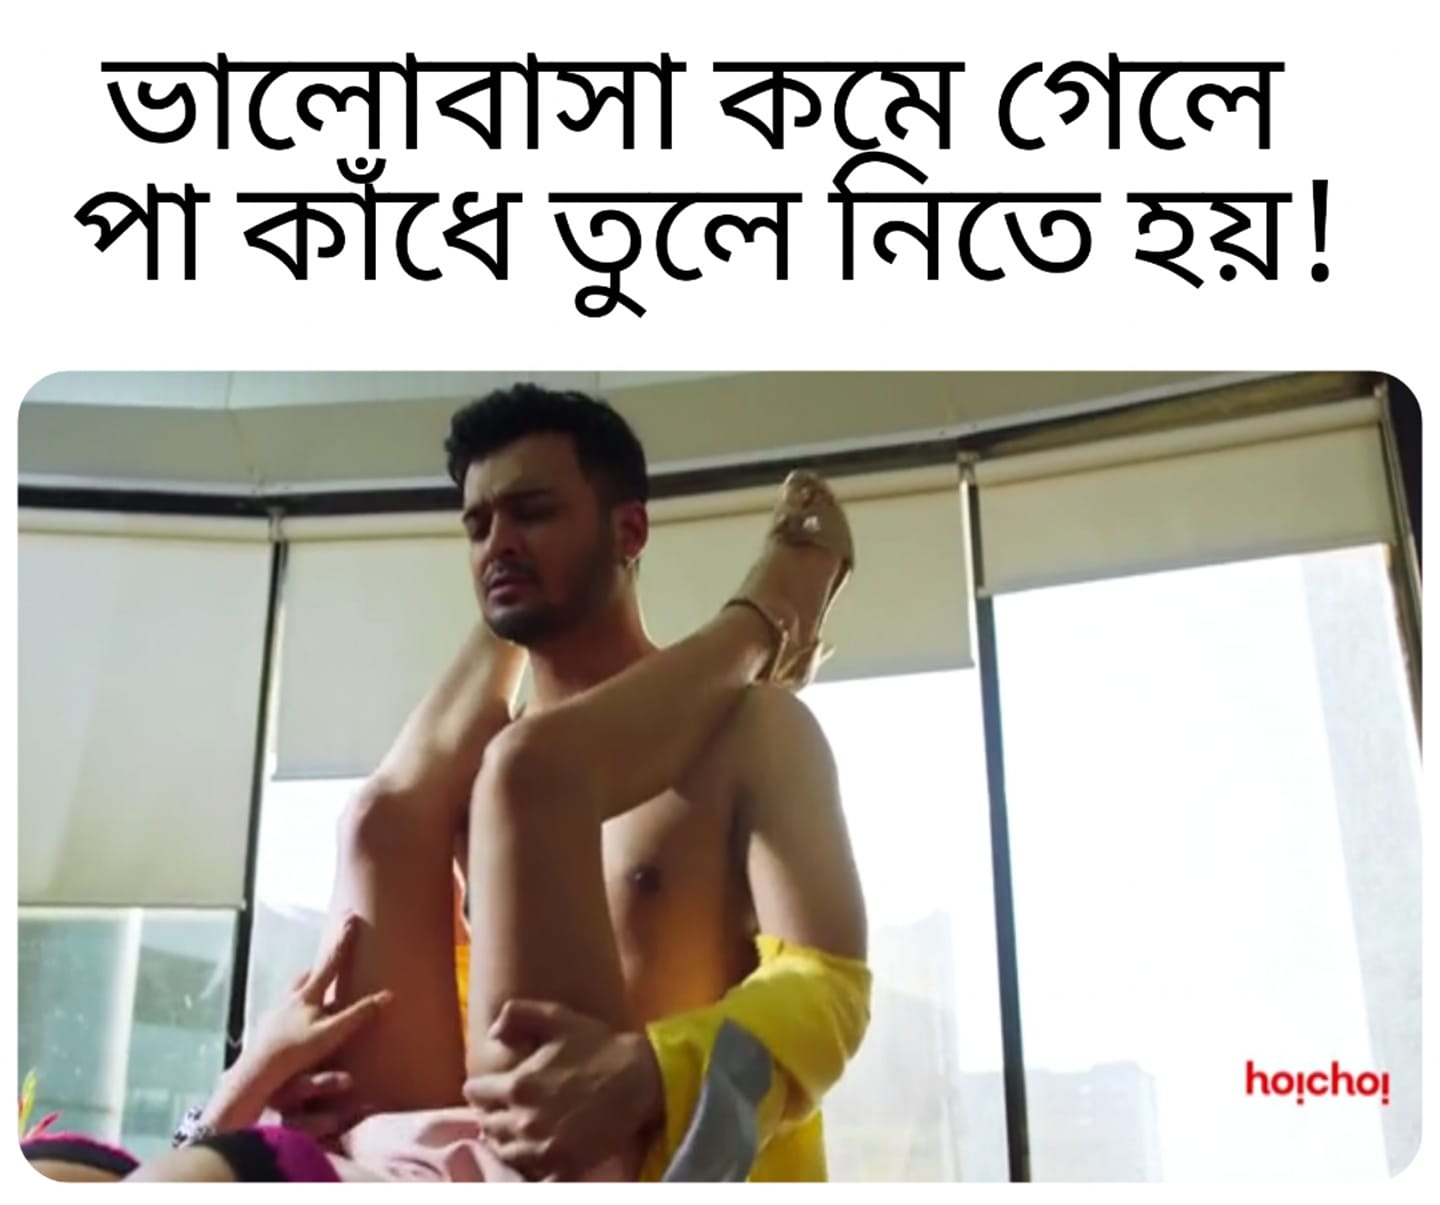
Caption: ভালোবাাসা কমে গেলে পা কাঁধে তুলে নিতে হয় !
Label: hate